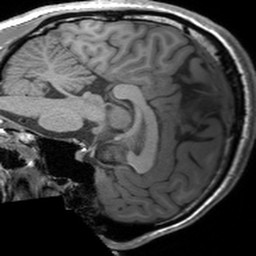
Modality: T1w
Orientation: sagittal
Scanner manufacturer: siemens
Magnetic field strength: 3 T
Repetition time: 1.54 s
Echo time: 0.00234 s